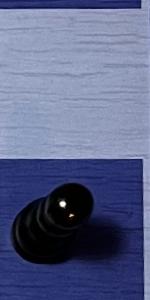
Label: Pawn_Black